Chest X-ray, AP view. Patient: 29 years old, sex M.
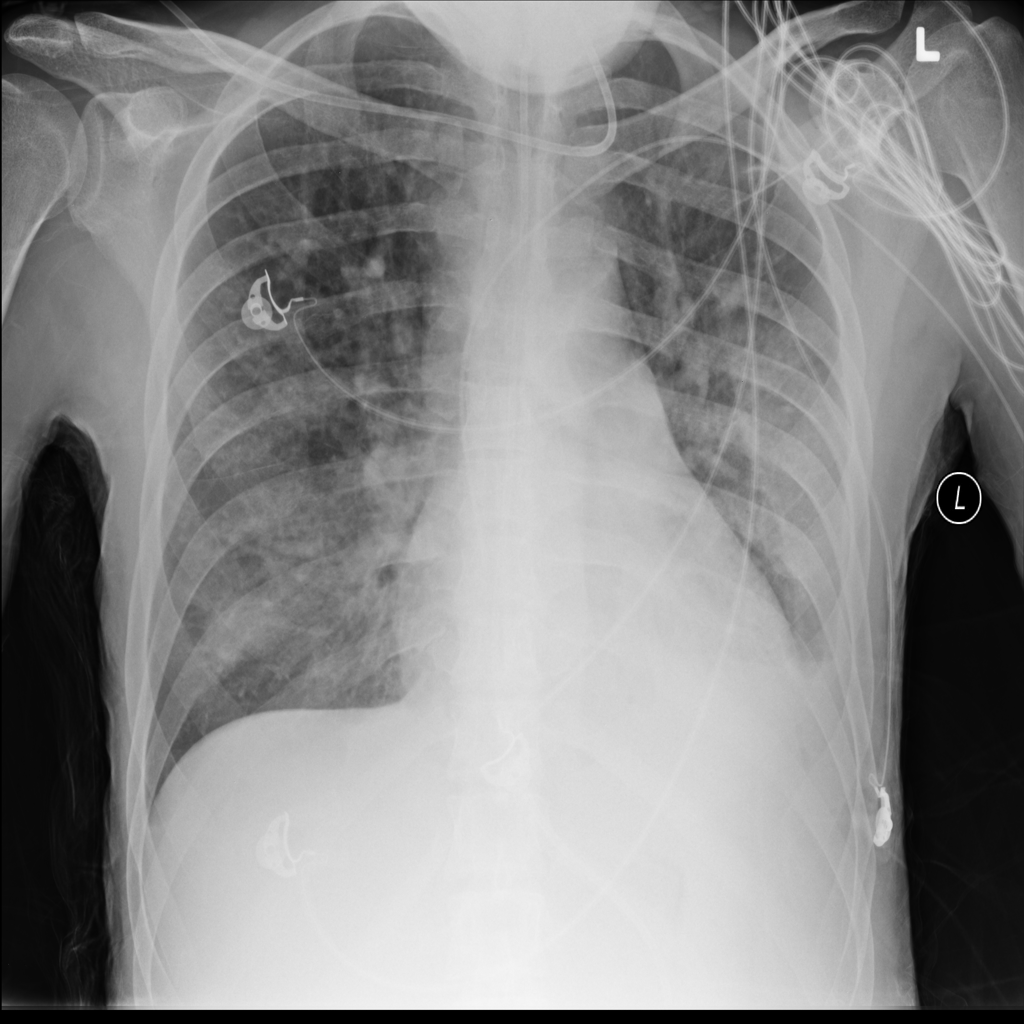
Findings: Consolidation